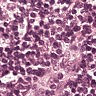
Metastatic tissue present: no